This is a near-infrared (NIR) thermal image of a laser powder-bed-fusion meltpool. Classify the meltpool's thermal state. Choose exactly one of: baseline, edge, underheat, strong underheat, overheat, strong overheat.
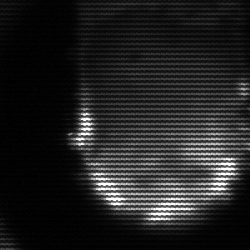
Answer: baseline